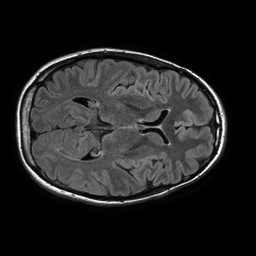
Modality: FLAIR
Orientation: axial
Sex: female
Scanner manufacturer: philips
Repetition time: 11 s
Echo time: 0.125 s